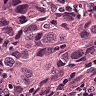
Metastatic tissue present: yes